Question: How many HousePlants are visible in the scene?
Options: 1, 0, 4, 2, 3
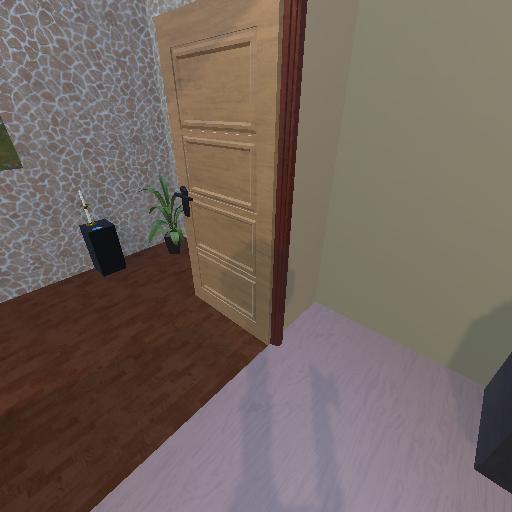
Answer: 1